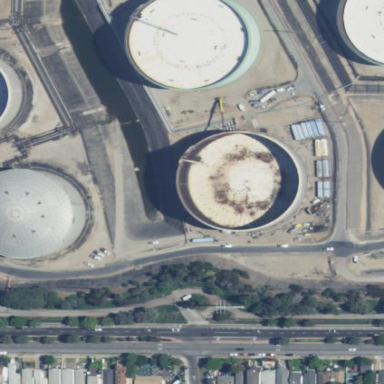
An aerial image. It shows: Storage tank building.